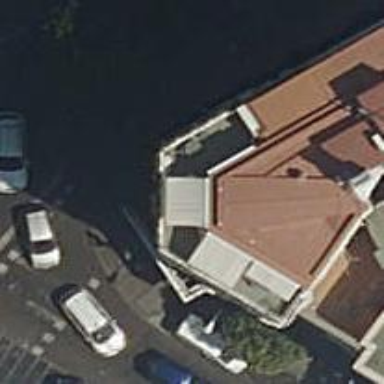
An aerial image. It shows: Restaurant.